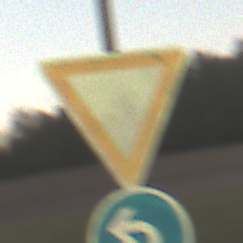
Verkehrszeichen: VorfahrtGewaehren
Zusatzzeichen unten: VorgeschriebeneFahrtrichtungLinks
Umgebung: Outdoor, Nature
Tageszeit: SunriseSunset
Wetter: PartlyCloudy
Licht: Natural
Jahreszeit: NotSpecified
Kontrast: LowContrast